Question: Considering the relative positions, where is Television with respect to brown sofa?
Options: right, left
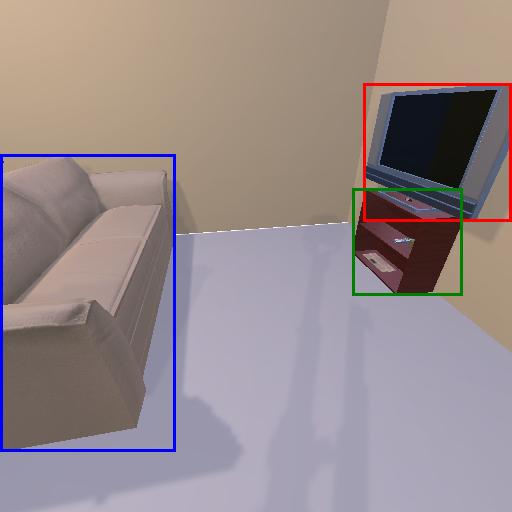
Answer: right